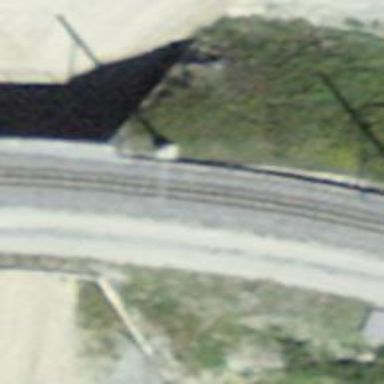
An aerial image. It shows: Narrow-gauge railway with electrified contact line.